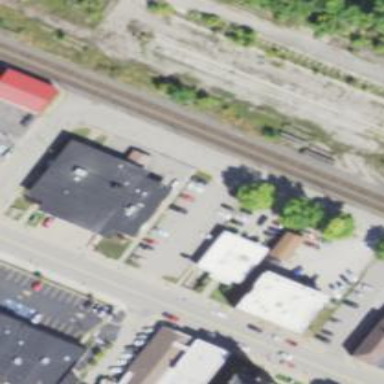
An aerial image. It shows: Public building.